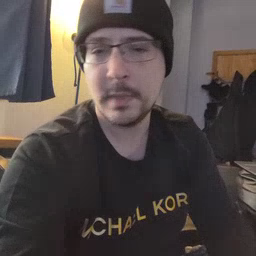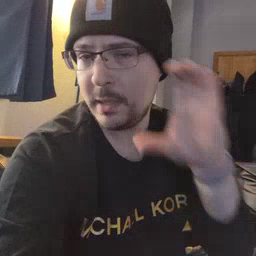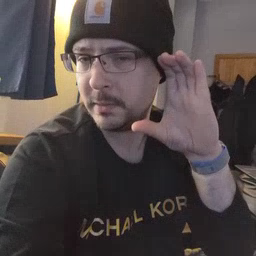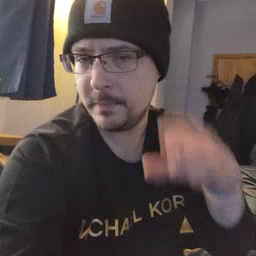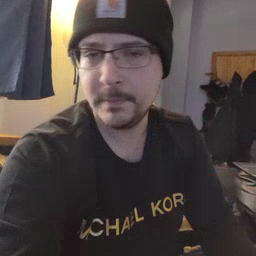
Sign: listen